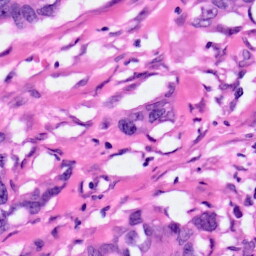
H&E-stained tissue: Pancreatic